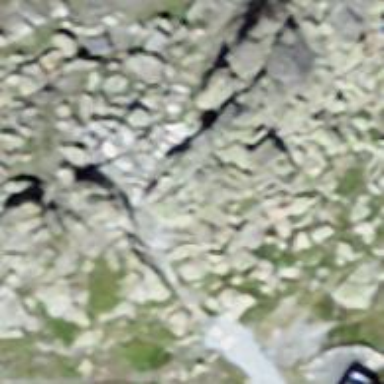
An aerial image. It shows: Natural cliff.